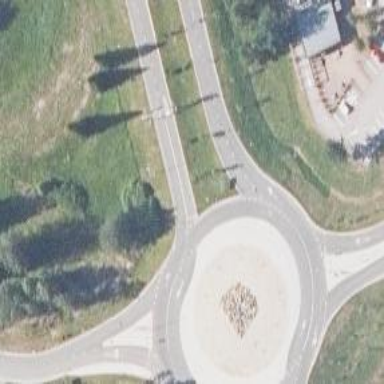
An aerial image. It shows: Primary highway with asphalt surface leading to roundabout.